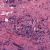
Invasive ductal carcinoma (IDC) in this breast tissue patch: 1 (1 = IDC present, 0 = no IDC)